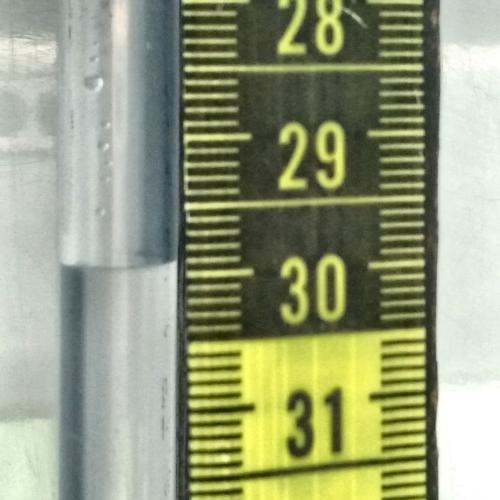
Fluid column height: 29.9 cm